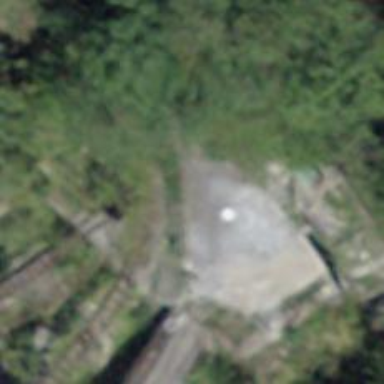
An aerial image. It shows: Abandoned railway.